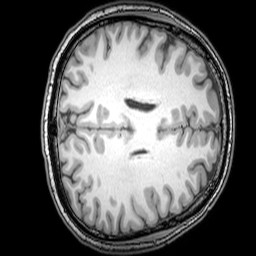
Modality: T1w
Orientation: axial
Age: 26
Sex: male
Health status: healthy
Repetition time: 0.081 s
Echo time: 0.037 s